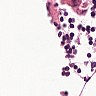
Metastatic tissue present: no